Field crop: maize
Growth stage: 2
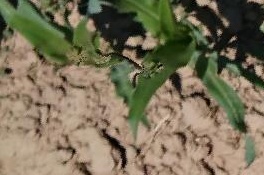
Species: maize